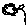
Label: flower